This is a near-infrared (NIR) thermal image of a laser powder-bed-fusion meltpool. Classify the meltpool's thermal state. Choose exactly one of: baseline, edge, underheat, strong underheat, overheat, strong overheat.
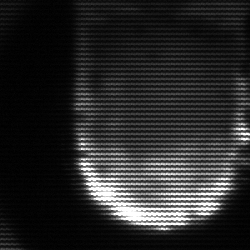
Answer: baseline